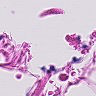
Metastatic tissue present: no